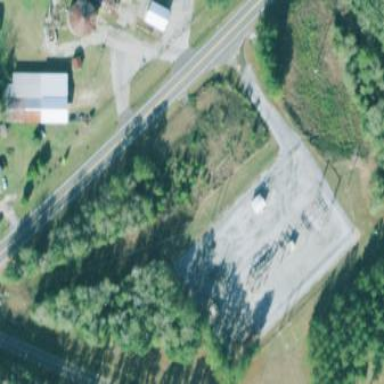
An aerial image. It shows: Distribution power substation secured by fence.